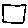
Label: square